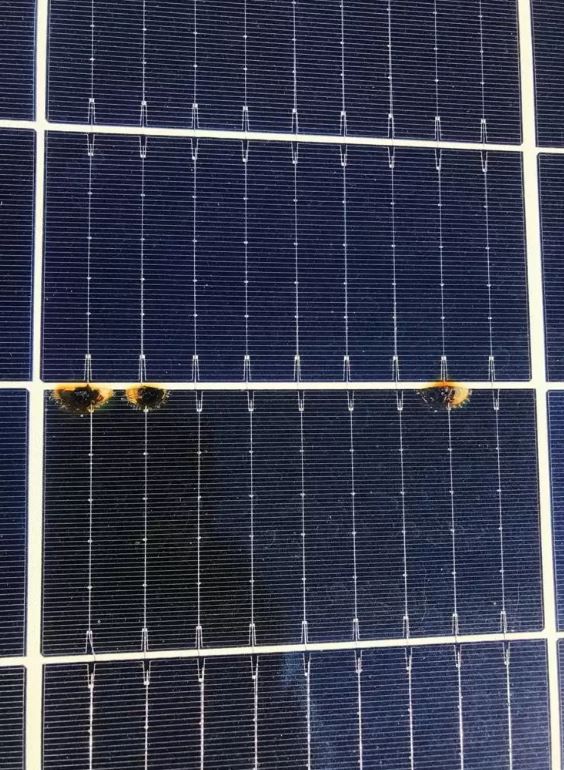
Label: Electrical-damage